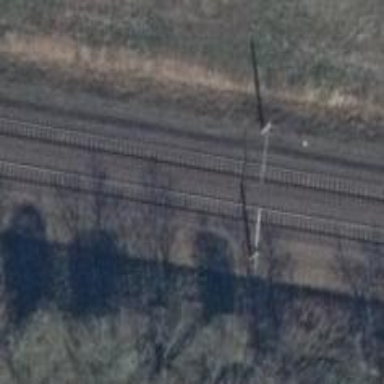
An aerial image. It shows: Railway milestone with catenary mast.